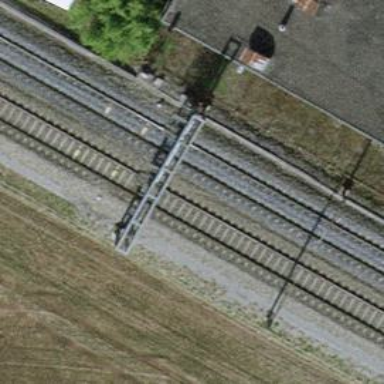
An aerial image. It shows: Railway signal.